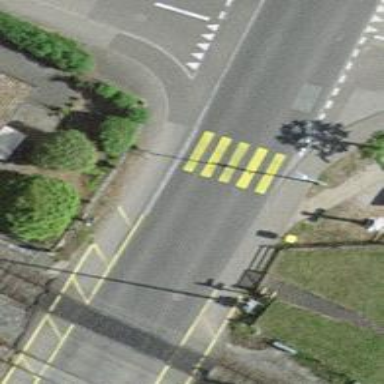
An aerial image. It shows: Uncontrolled road crossing.